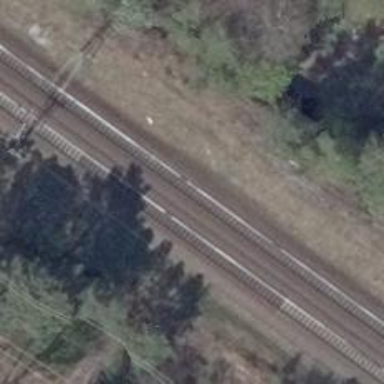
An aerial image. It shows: Bridge over railway with electrified contact lines.